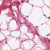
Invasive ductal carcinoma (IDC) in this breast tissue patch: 0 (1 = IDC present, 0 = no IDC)